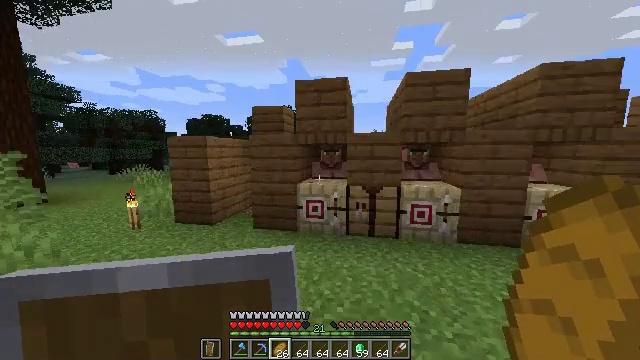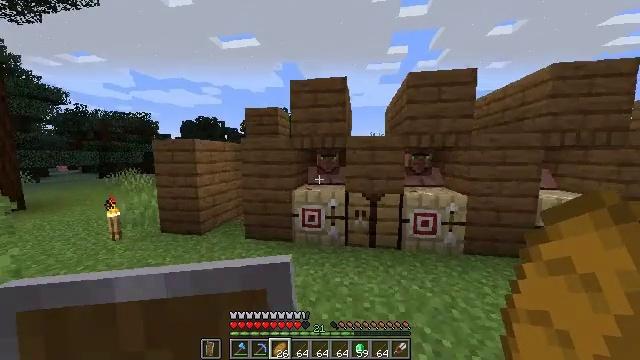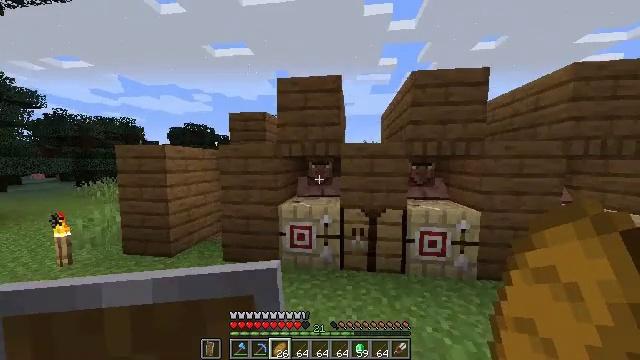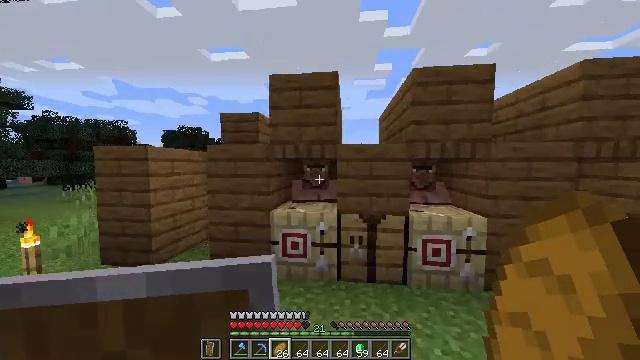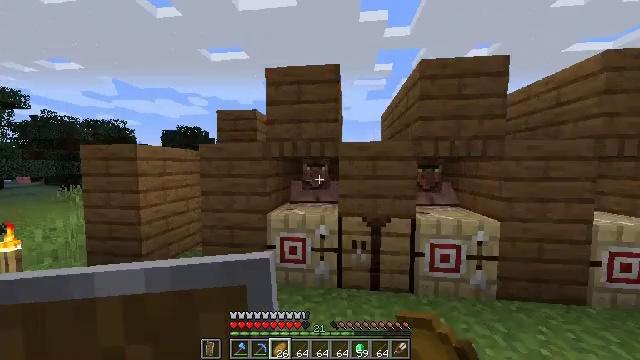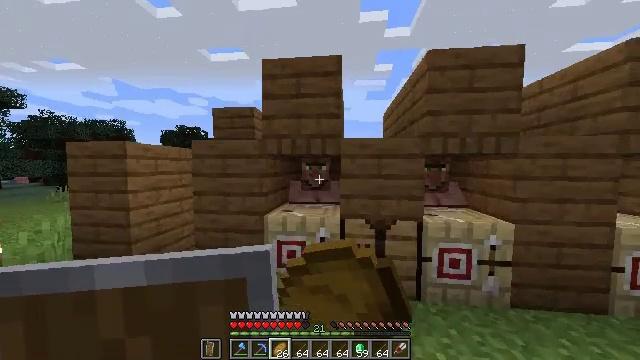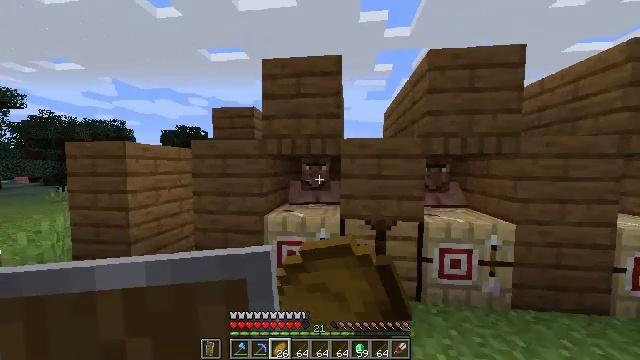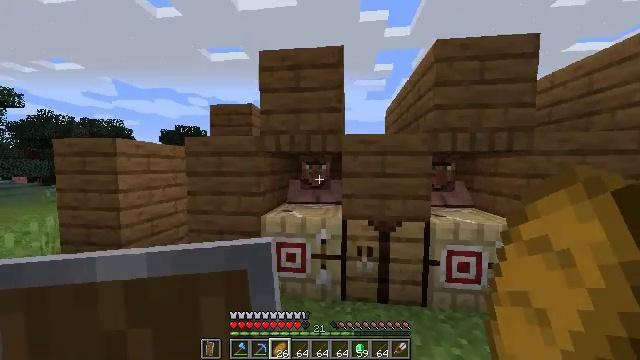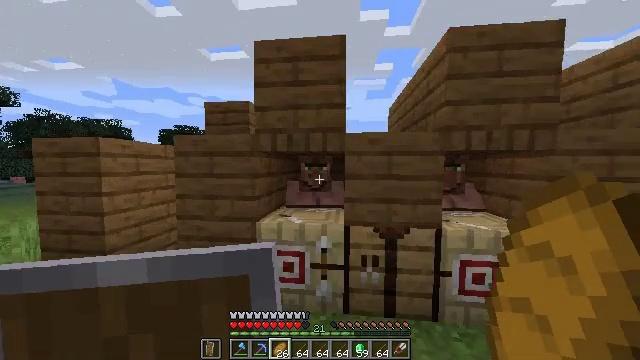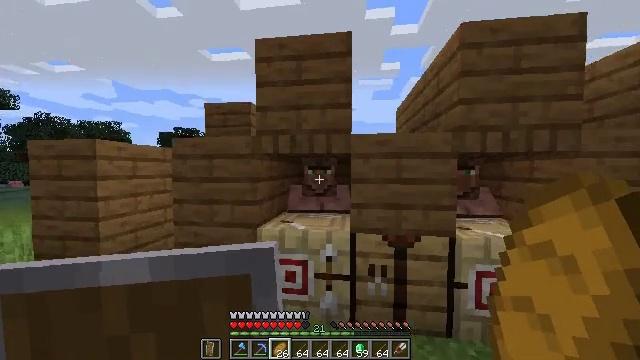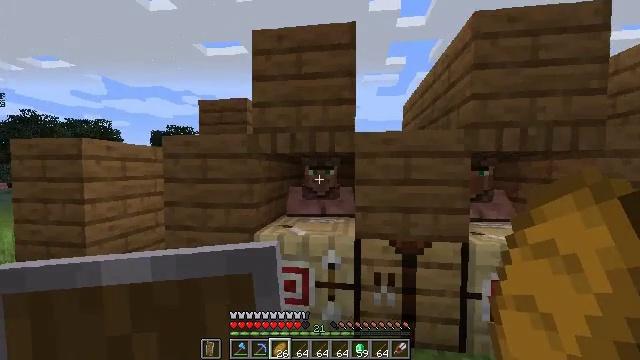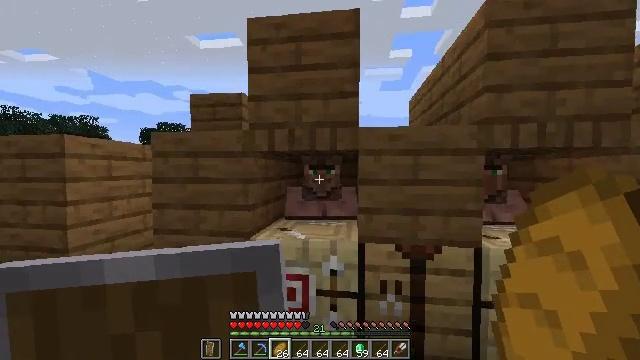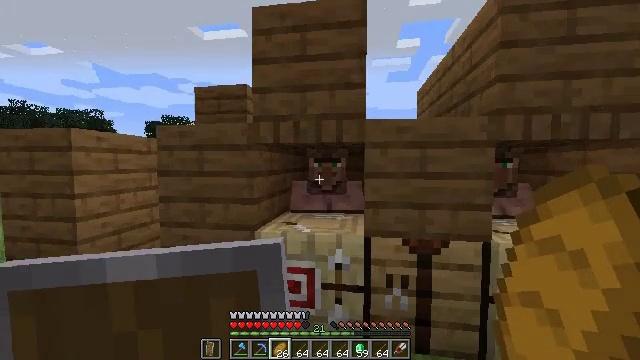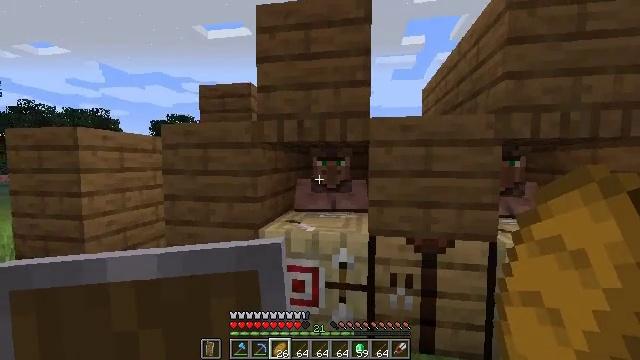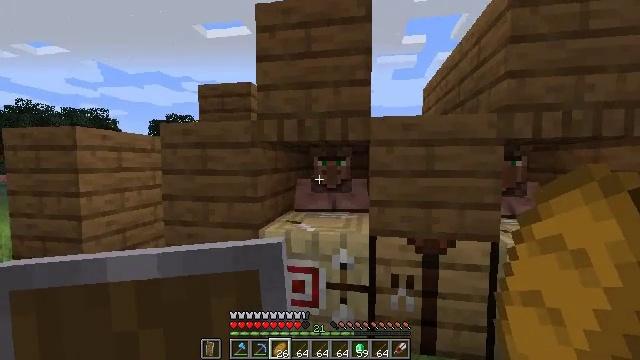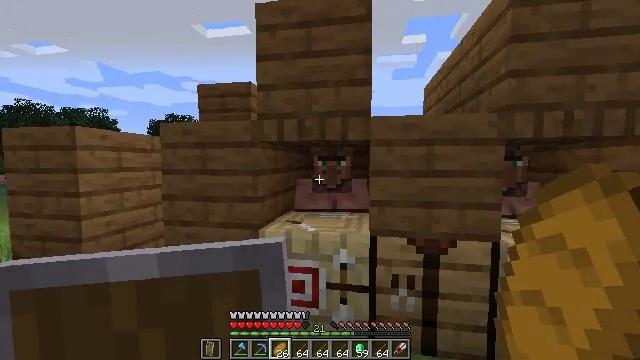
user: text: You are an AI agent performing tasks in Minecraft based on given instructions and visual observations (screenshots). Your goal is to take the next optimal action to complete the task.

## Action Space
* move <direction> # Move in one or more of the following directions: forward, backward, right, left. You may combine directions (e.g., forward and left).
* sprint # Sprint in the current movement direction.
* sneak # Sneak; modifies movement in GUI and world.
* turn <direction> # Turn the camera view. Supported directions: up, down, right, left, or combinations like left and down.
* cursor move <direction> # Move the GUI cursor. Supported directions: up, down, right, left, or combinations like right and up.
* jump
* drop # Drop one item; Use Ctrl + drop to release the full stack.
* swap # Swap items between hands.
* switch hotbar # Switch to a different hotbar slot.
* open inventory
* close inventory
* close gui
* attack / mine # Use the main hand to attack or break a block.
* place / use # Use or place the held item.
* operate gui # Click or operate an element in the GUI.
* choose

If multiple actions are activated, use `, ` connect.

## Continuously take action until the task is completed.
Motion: motion action
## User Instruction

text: Break the yellow stained glass pane.
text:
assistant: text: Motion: move forward, turn right
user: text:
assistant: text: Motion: move forward, turn right and up
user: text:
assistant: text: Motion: move forward, turn right
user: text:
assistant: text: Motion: move forward, use / place
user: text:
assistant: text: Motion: move forward, use / place
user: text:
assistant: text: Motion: move forward, use / place
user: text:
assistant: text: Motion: move forward
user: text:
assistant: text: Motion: no_op
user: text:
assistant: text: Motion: turn left and up
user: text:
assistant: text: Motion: no_op
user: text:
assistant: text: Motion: no_op
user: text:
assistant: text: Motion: turn left and down
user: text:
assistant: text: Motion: no_op
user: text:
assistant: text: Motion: no_op
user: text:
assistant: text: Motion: no_op
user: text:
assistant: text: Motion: use / place
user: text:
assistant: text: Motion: use / place
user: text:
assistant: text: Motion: no_op
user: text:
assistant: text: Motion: turn right and up
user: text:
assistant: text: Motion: move forward
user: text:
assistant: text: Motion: move forward
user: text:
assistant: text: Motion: move forward
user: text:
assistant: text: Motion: move forward, turn left
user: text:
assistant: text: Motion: no_op
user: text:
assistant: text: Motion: no_op
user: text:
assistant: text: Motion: no_op
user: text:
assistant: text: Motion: use / place
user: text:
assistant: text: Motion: use / place
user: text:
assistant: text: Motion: turn down, use / place
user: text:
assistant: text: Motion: no_op